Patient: sex M, age 50
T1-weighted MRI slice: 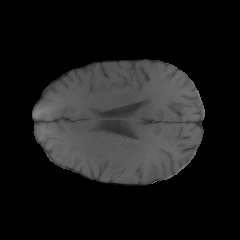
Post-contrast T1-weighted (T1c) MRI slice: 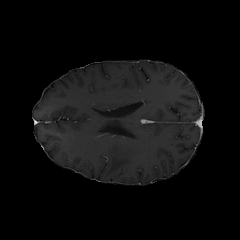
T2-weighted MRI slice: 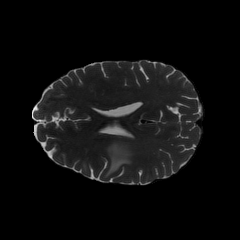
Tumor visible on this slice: yes
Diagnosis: Glioblastoma, IDH-wildtype
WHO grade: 4